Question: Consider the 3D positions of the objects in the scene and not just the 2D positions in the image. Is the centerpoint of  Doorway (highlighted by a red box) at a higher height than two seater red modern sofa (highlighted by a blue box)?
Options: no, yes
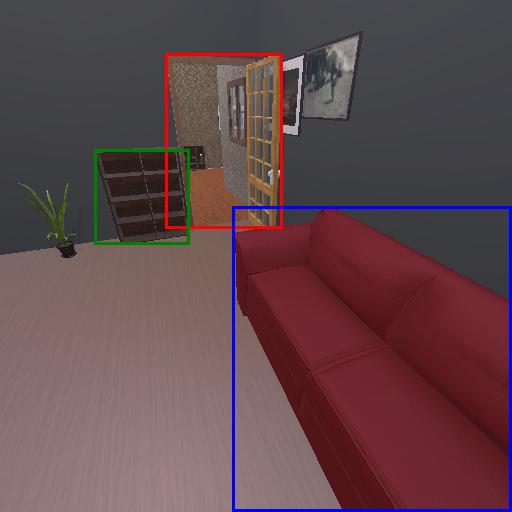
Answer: no